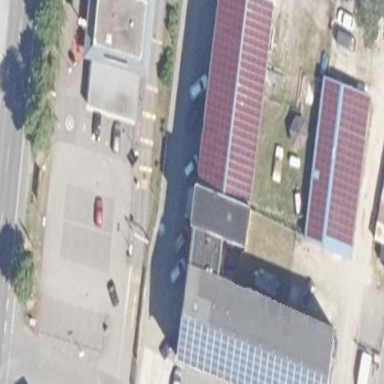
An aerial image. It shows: Office building with gabled roof.